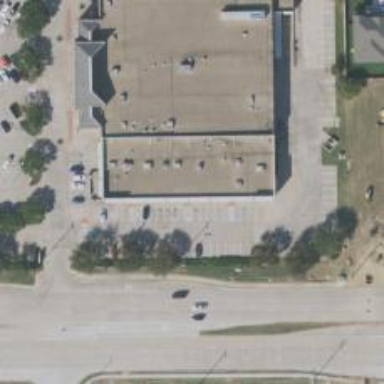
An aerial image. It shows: Post office.